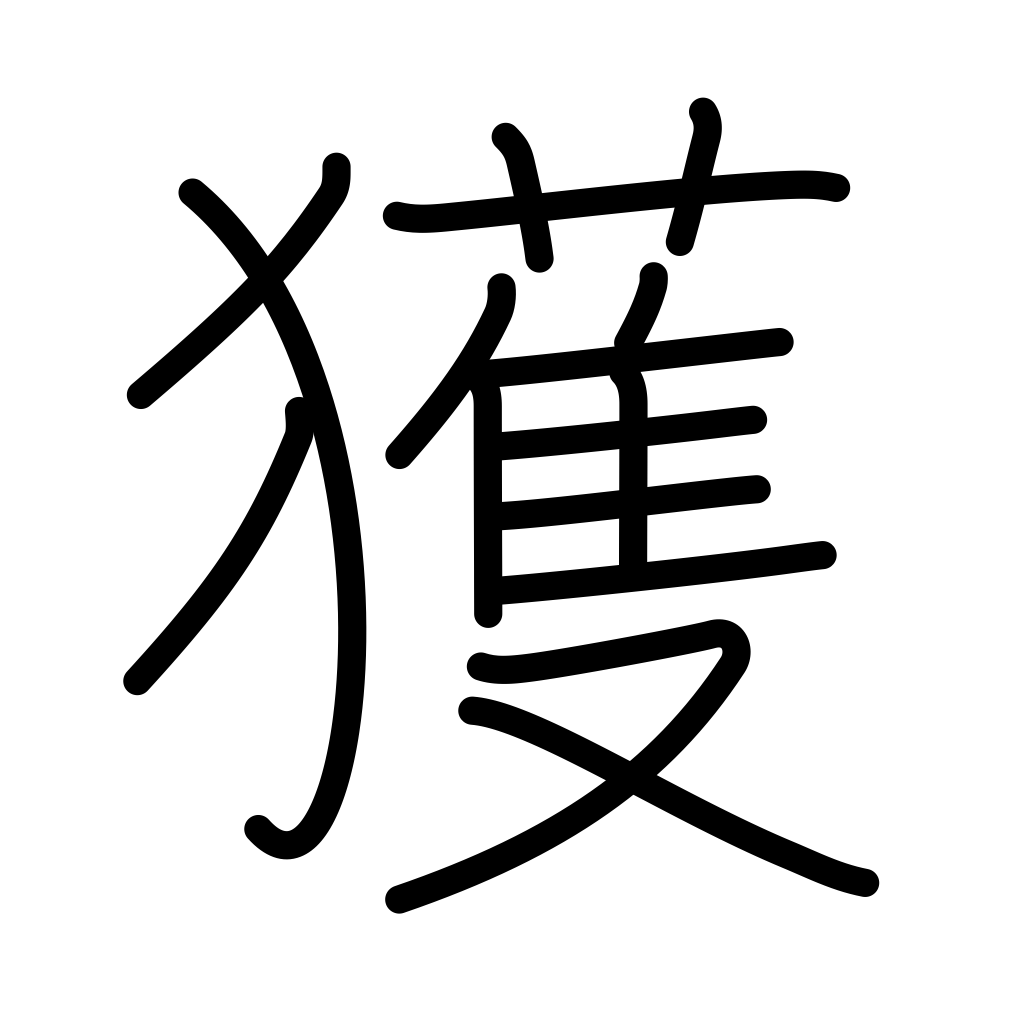
Meaning: seize, get, find, earn, acquire, can, may, able to